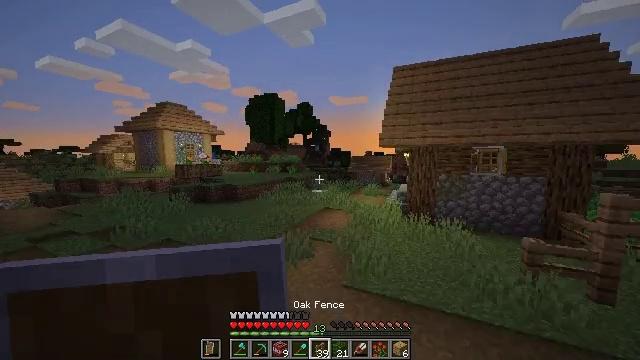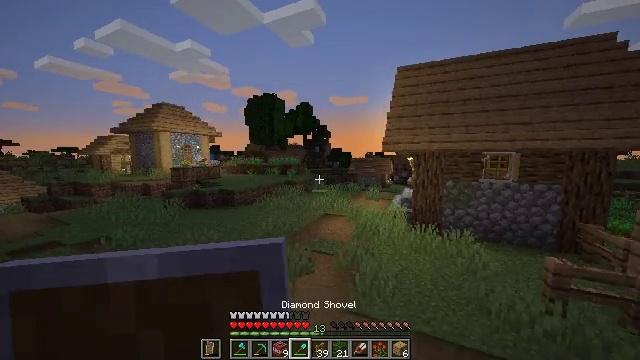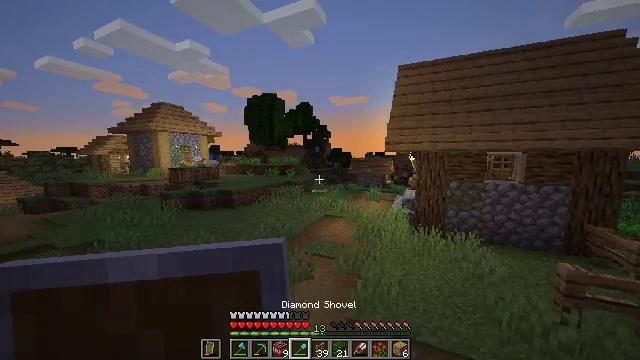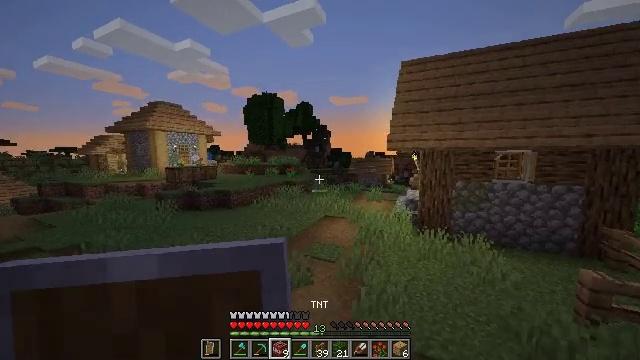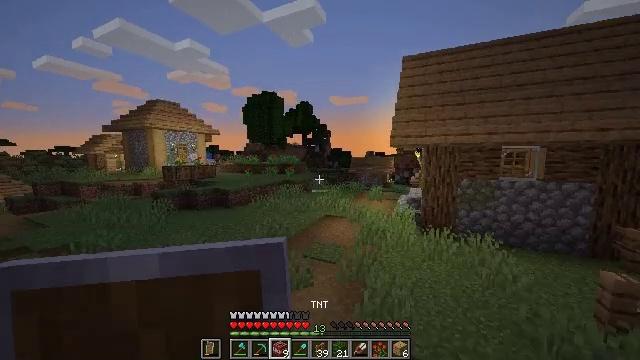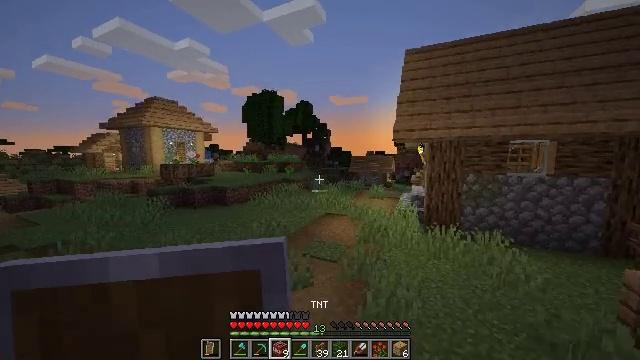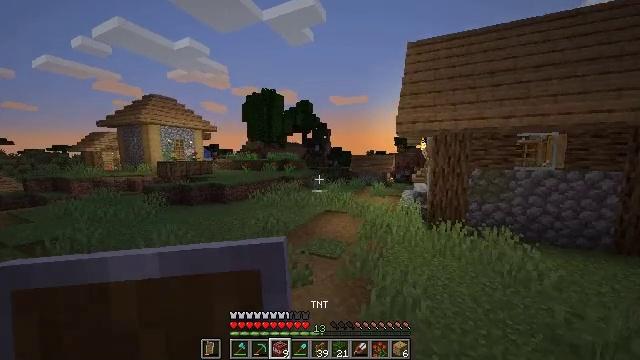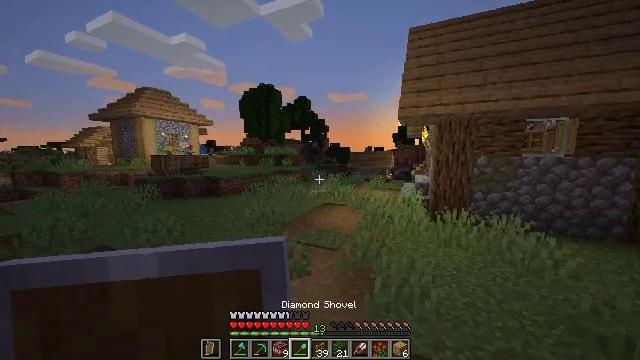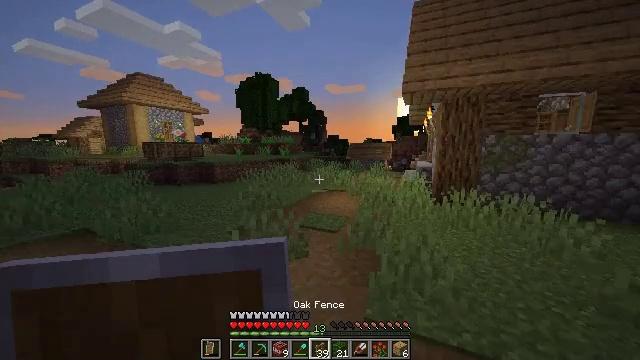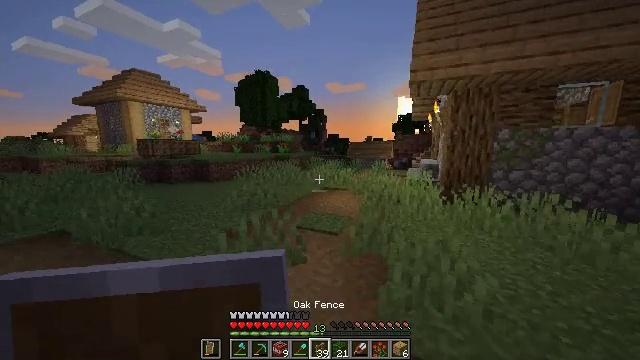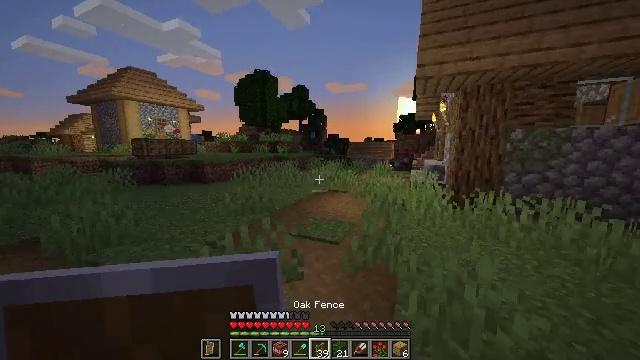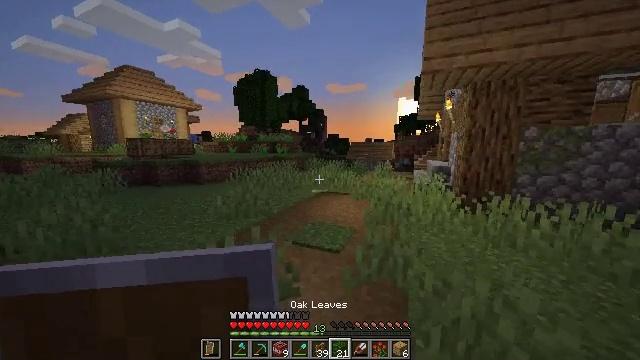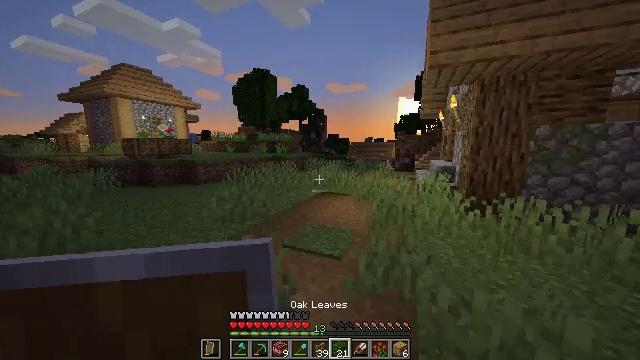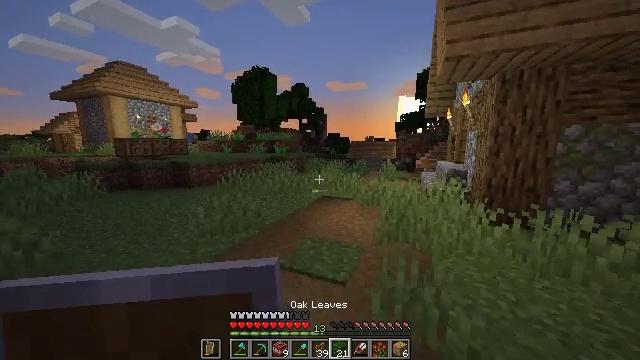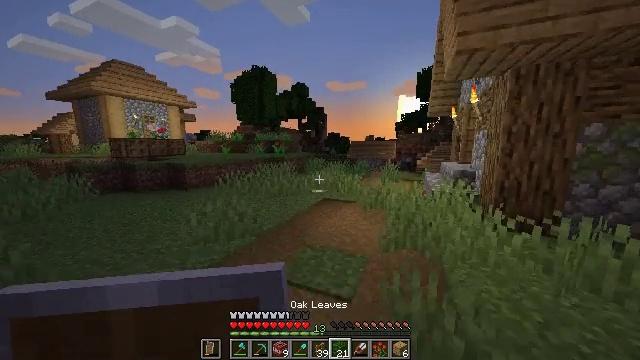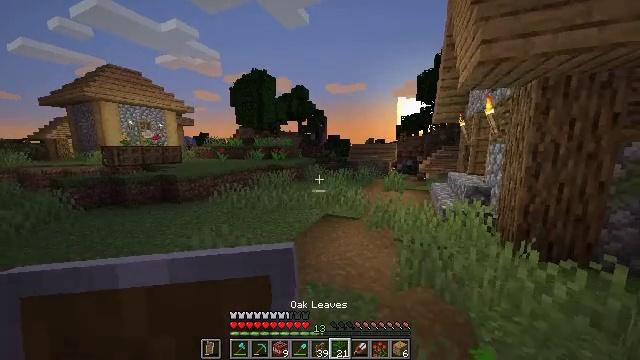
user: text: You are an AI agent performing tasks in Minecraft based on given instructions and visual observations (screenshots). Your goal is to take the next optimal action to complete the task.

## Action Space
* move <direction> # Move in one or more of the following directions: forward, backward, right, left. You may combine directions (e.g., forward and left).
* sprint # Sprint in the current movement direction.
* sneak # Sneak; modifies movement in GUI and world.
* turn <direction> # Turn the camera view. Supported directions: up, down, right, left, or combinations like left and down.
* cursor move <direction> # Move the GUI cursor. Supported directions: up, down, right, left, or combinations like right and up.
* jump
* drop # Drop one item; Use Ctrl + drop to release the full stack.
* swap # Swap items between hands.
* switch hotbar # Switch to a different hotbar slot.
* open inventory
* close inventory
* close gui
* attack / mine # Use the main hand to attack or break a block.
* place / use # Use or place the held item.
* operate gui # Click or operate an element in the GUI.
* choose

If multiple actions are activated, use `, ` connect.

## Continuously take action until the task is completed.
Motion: motion action
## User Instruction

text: Collect some oak leaves.
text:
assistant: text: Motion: move forward, sprint
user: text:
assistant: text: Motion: move forward, sprint
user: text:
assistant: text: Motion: move forward, sprint
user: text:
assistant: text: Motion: move forward, sprint
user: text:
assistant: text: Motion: move forward, sprint
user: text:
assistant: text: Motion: move forward, sprint
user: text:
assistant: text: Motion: move forward, sprint
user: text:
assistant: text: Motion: move forward, sprint, turn down
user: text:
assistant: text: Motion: move forward, sprint
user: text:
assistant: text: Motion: move forward, sprint
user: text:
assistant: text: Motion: move forward, sprint
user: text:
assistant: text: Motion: move forward, sprint
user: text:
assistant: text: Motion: move forward, sprint
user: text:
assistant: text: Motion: move forward, sprint
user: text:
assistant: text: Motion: move forward, sprint, jump
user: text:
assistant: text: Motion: move forward, sprint, jump
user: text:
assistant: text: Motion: move forward, sprint, jump
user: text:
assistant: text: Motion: move forward, sprint, jump
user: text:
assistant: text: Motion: move forward, sprint, jump
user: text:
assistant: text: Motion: move forward, sprint
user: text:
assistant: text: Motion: move forward, sprint
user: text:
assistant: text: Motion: move forward, sprint, jump
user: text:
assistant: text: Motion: move forward, sprint, jump
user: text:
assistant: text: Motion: move forward, sprint, jump
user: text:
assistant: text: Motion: move forward, sprint, jump
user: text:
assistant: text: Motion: move forward, sprint, jump
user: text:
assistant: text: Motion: move forward, sprint, jump
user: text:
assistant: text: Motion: move forward, sprint, jump
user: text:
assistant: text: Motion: move forward, sprint, jump
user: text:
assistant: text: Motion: move forward, sprint, jump